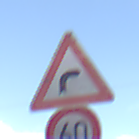
Verkehrszeichen: KurveRechts
Zusatzzeichen unten: Geschwindigkeit60
Umgebung: Outdoor, RoadRail
Tageszeit: MorningAfternoon
Wetter: PartlyCloudy
Licht: Natural
Jahreszeit: NotSpecified
Kontrast: LowContrast